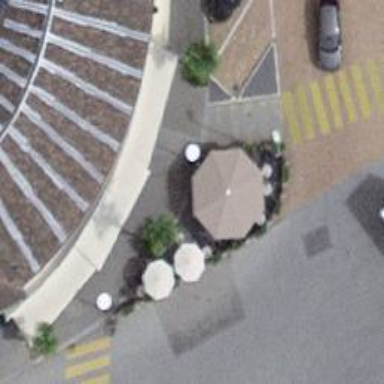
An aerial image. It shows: Cafe.